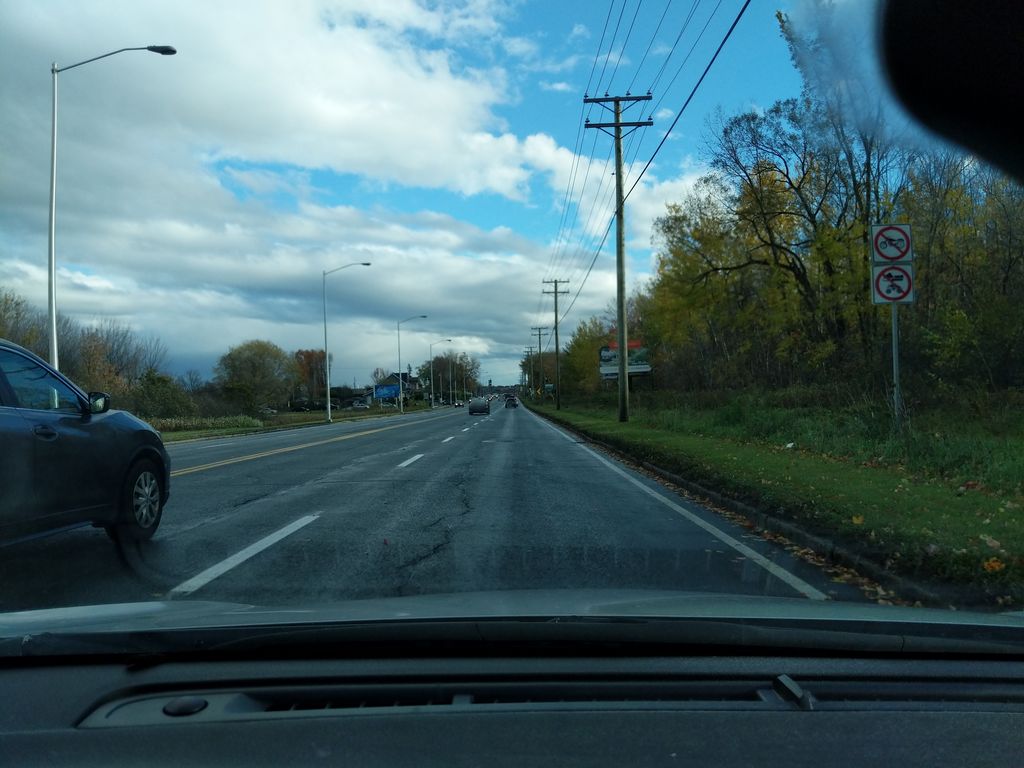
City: quebec_city